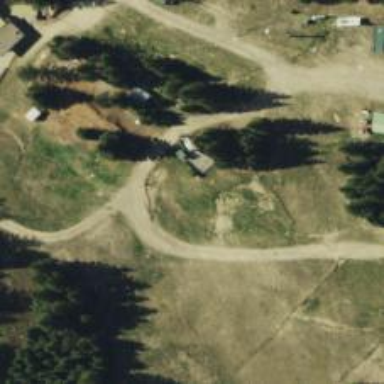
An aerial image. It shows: Connection type piste.